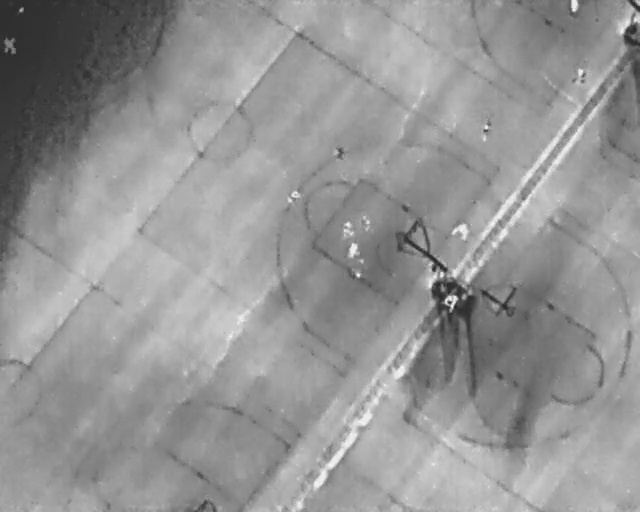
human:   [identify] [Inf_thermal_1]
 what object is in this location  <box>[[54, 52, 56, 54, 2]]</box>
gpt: <ref>1 small person at the center</ref>

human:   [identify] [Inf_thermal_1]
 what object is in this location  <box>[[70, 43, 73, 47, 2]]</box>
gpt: <ref>1 large person at the right</ref>